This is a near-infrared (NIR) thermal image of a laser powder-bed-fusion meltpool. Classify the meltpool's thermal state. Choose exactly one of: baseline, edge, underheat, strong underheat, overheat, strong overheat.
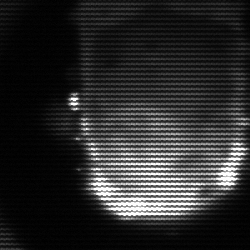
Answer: baseline